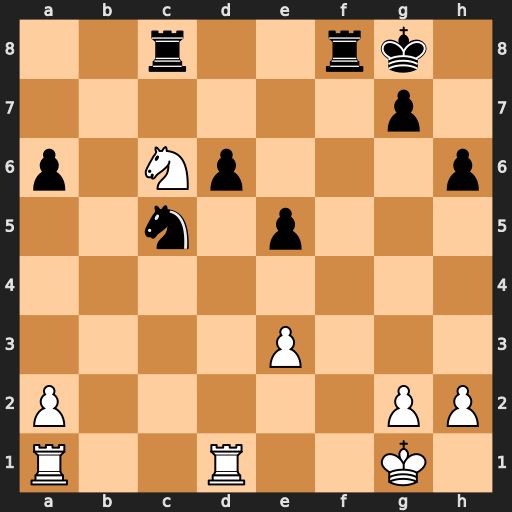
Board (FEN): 2r2rk1/6p1/p1Np3p/2n1p3/8/4P3/P5PP/R2R2K1
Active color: w
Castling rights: -
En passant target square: -
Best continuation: Ne7+ Kh7 Nxc8